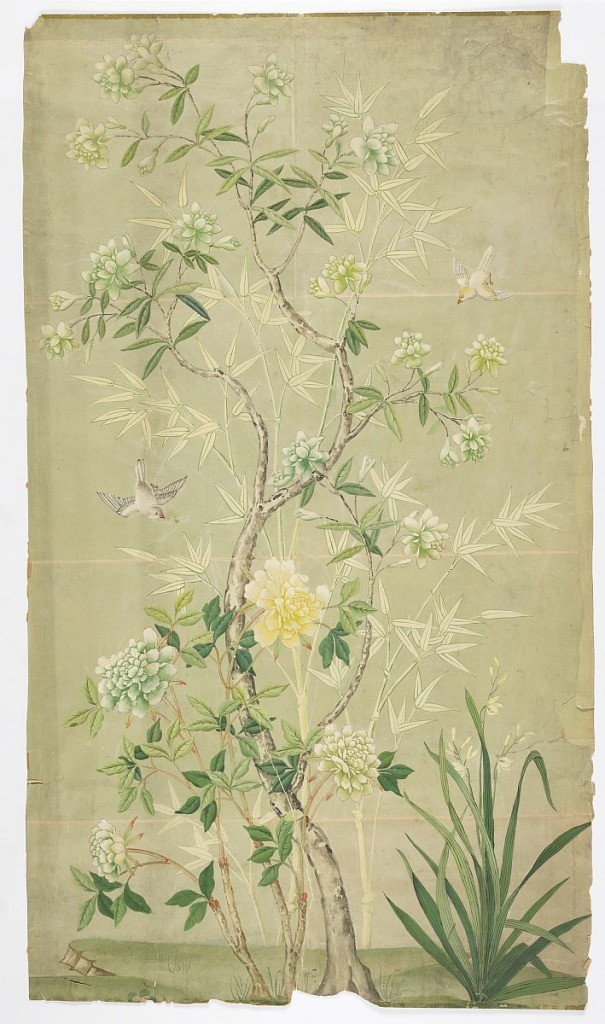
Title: Scenic
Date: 1775–99
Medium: Hand painted on handmade paper
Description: Printed on a pale green background. Darker green ground at bottom. Flowering tree with white blossoms, and large peony plant with white and pale yellow blossoms. Bamboo trees in the background. Flying white birds.